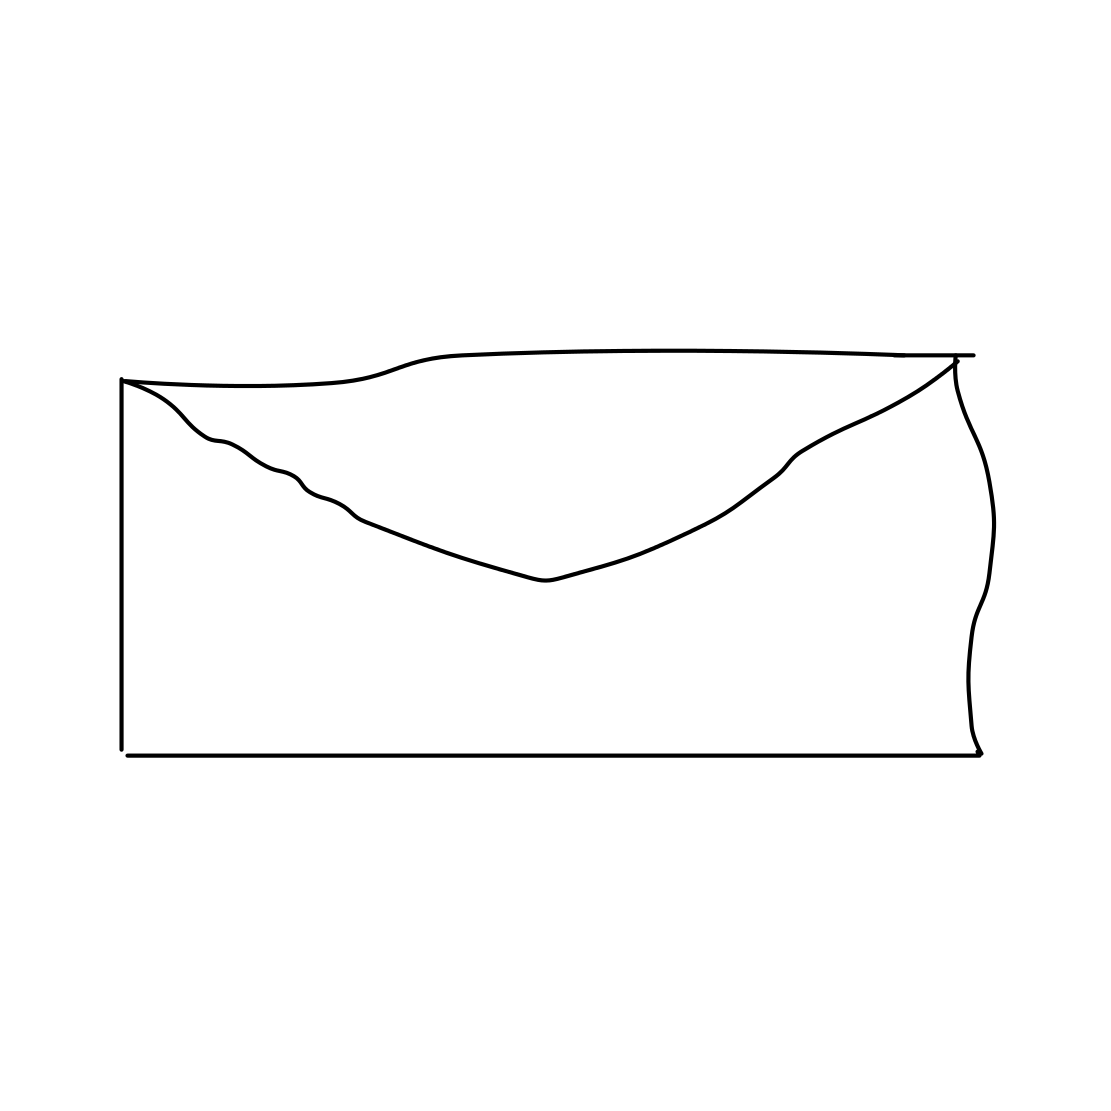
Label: envelope